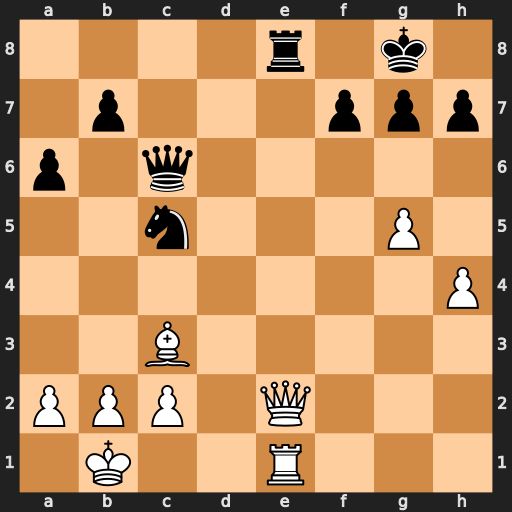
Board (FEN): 4r1k1/1p3ppp/p1q5/2n3P1/7P/2B5/PPP1Q3/1K2R3
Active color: w
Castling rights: -
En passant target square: -
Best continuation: Qxe8+ Qxe8 Rxe8#